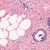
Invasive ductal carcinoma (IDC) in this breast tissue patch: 1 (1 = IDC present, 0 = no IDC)